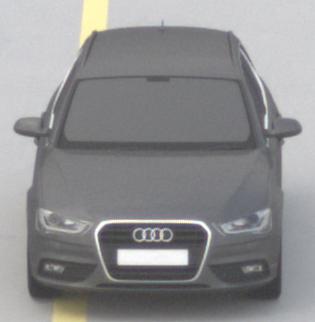
Make: Audi
Model: A4 Avant 1.8 TFSI
Detailed model: A4 (B8) Avant
Model produced from: 2012/02
Model produced until: 2015/04
Doors: 5
Color: gray
Road condition: dry road
Daytime: midday
Contrast: low contrast